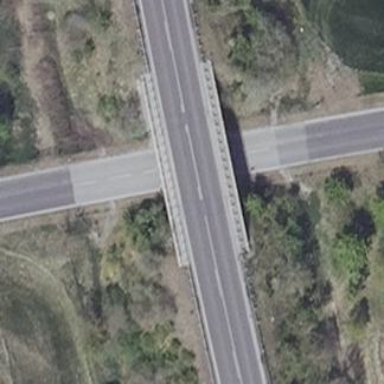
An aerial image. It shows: Man-made bridge.